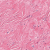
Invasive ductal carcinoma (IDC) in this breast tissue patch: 0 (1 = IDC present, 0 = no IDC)